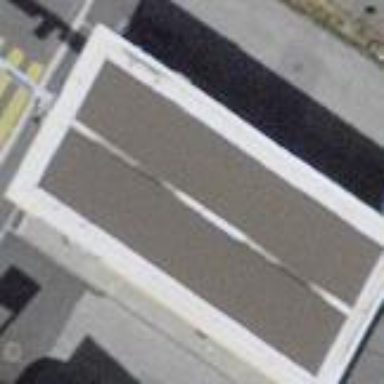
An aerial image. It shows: Fuel station located under roof.